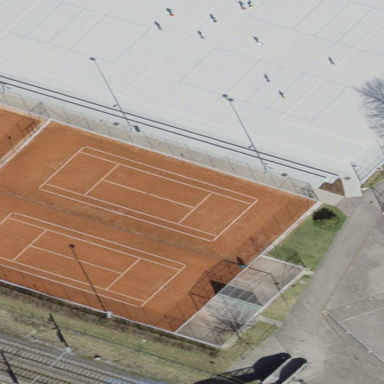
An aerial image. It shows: Sandy tennis court on pitch designated for leisure land.